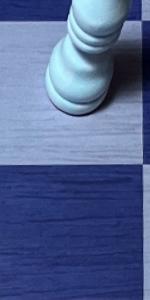
Label: Empty